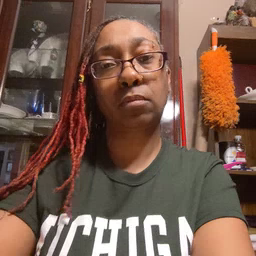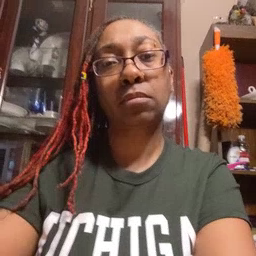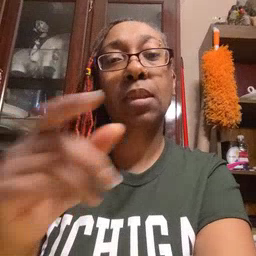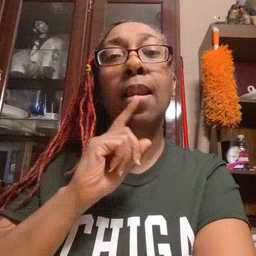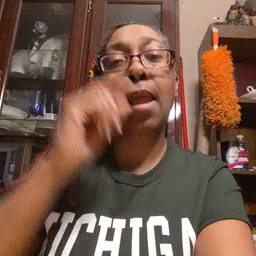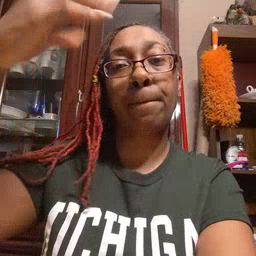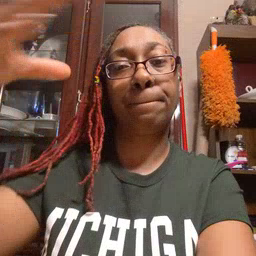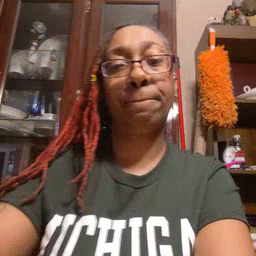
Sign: lamp